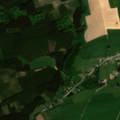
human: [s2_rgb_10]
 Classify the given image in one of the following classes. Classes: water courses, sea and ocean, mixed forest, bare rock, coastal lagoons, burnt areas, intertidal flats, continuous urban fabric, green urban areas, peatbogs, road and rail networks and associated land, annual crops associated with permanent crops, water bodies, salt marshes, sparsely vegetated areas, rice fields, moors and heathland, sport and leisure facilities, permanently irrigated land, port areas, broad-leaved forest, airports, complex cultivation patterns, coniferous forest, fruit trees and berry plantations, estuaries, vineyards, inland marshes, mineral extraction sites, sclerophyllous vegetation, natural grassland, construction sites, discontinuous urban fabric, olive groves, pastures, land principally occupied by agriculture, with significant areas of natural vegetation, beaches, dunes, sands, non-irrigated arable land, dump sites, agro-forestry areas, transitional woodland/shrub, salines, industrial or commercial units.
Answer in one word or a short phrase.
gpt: discontinuous urban fabric, pastures, complex cultivation patterns, coniferous forest